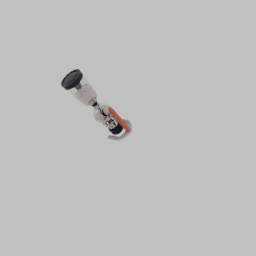
Label: appliances